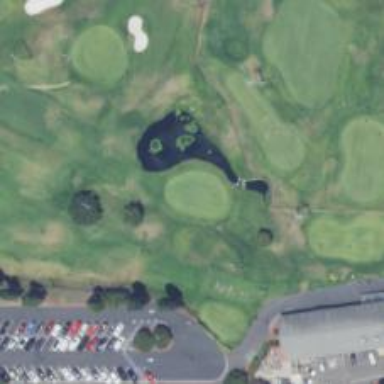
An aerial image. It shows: Golf hole.